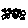
Label: circle